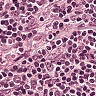
Metastatic tissue present: no